Field crop: tomato
Growth stage: 1
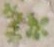
Species: portulaca